Interaction volume radius: 5 \u00c5
Interaction volume height: 45 \u00c5
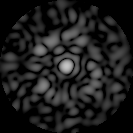
Disorder parameter: 0.7841